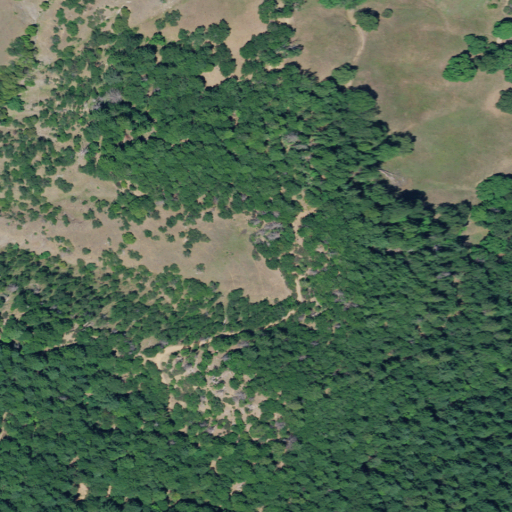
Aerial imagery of gap in California named Oat Gap containing evergreen forest, shrub, mixed forest, deciduous forest, grassland, and open development